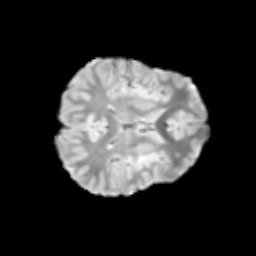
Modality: T2w
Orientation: axial
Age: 10
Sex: female
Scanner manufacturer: siemens
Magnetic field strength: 3 T
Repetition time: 3.8 s
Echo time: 0.07 s